Interaction volume radius: 10 \u00c5
Interaction volume height: 45 \u00c5
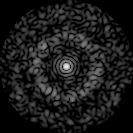
Disorder parameter: 0.818